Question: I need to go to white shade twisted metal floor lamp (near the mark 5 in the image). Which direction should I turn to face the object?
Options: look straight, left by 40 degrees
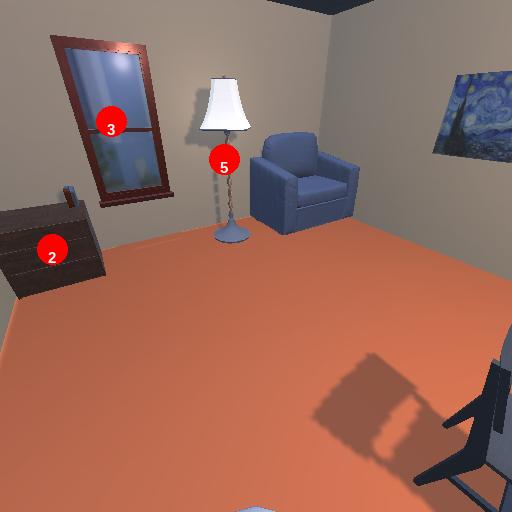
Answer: look straight